RGB frame:
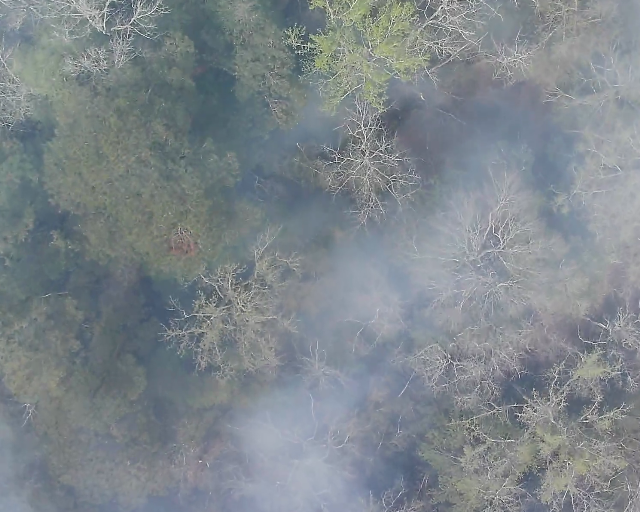
Thermal frame:
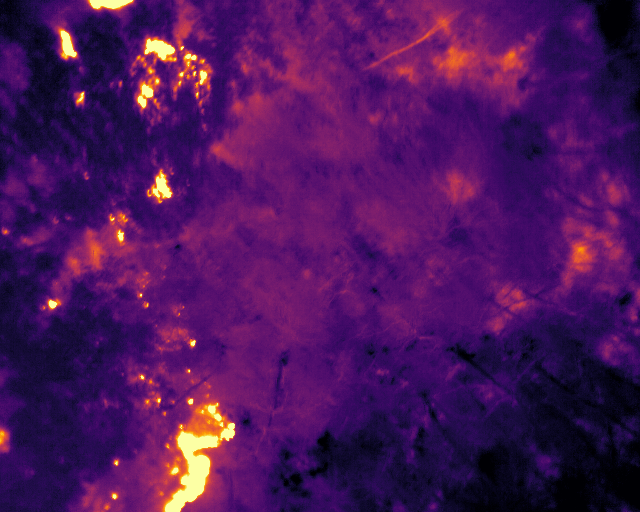
Captured: 2026-02-26 03:44:30
Pixels at or above 80 °C: 743 (fraction of frame: 0.002267)